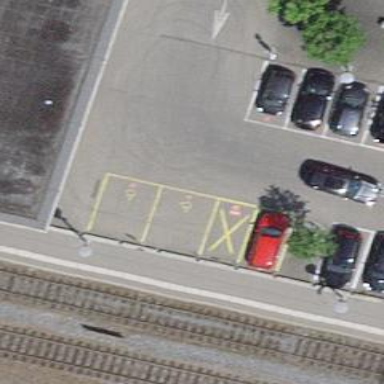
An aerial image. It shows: Car sharing facility.